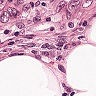
Metastatic tissue present: yes